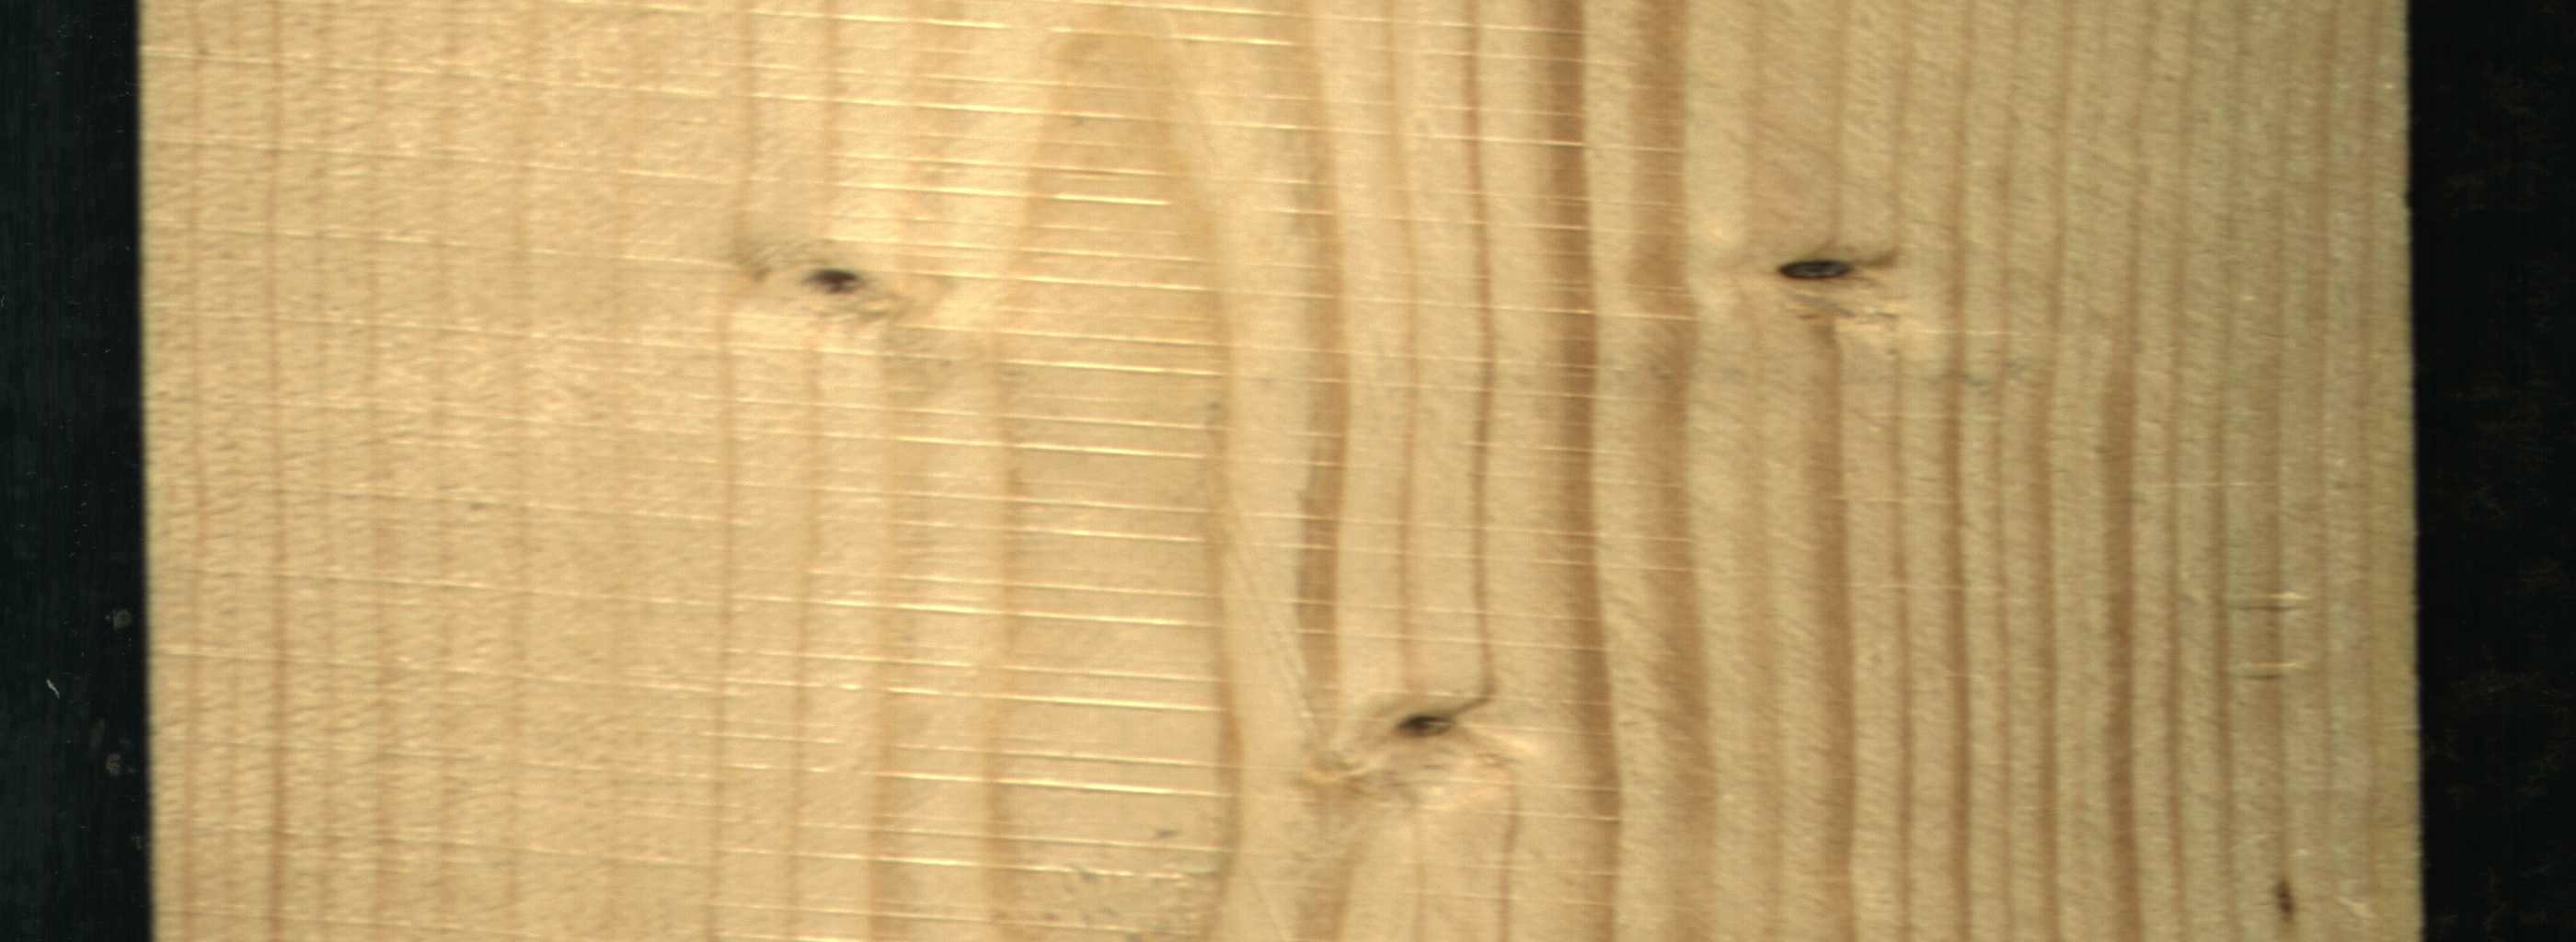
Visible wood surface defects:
resin
Dead_Knot
Live_Knot
Live_Knot